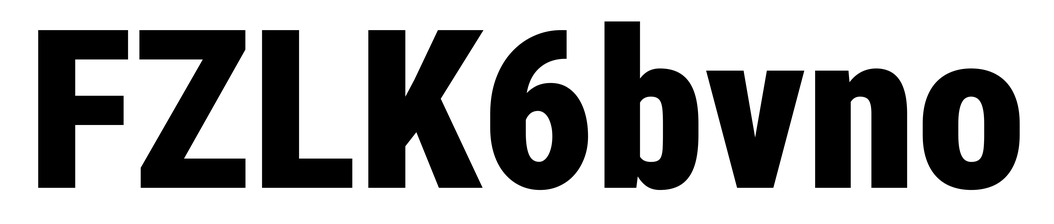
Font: Roboto_Condensed_Black